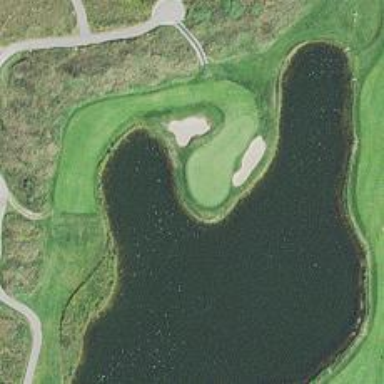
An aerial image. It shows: Golf hole.